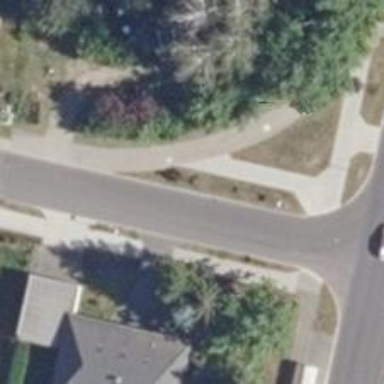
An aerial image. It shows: Sidewalk.